Question: The objective is to imitate an options page on visual studio.
The options page is Tools->Options->TextEditor->C++->General (say).
But I cannot get what control is the 'Line' against section headings. Check in the screenshot for the one highlighted by an arrow.

I have tried the LineShape, Panel etc, but none look as such.
What control is that?
Or how do I imitate it if we do not have such a predefined control?
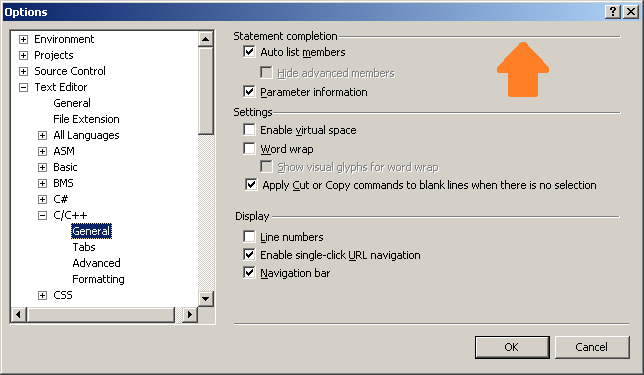
Answer: You can do it either by using a LineShape or a GroupBox
See the image here below for an example (and instructions to make it look like the one you need)